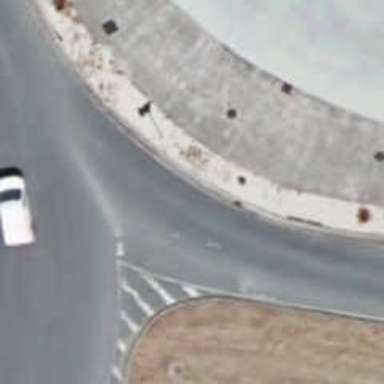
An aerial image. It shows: Road with "give way" sign.